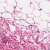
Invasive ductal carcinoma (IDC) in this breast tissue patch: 0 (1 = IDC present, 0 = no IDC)